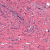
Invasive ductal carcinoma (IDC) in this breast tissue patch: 1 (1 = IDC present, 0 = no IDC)